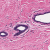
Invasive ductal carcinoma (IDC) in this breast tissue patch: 0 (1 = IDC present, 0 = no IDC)